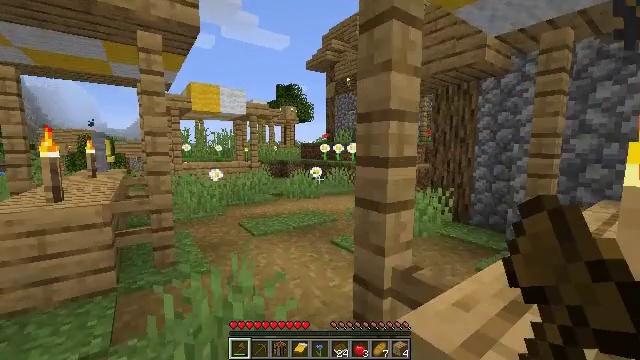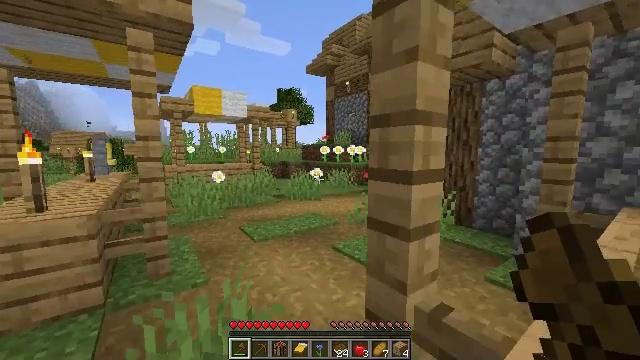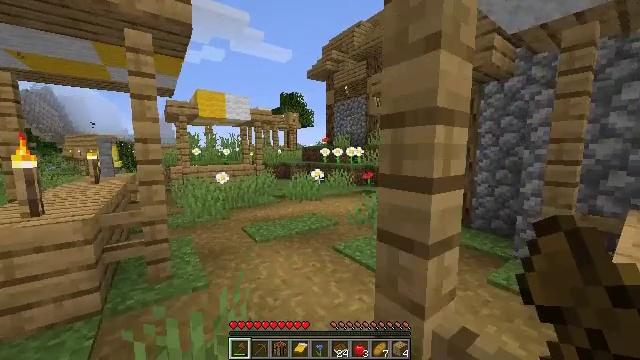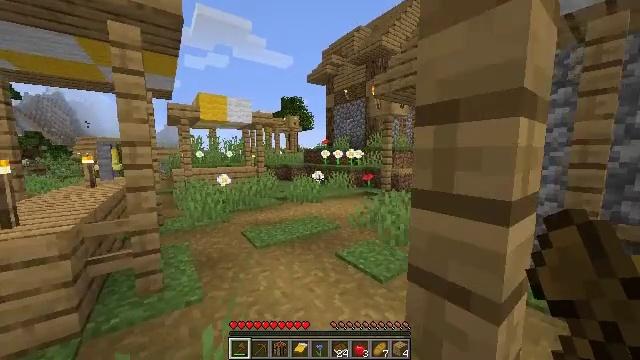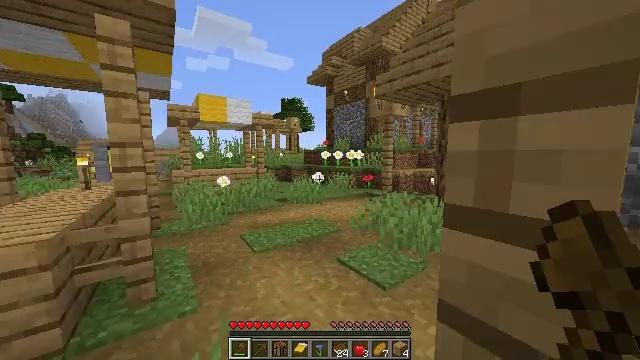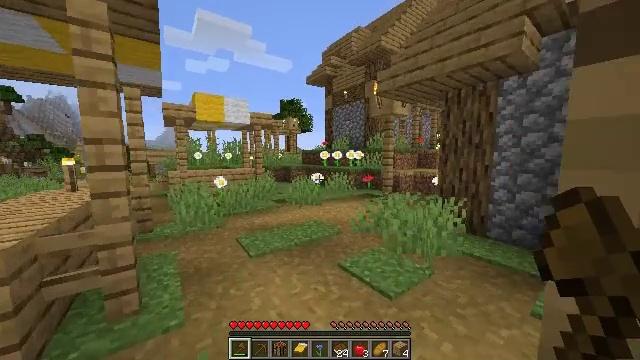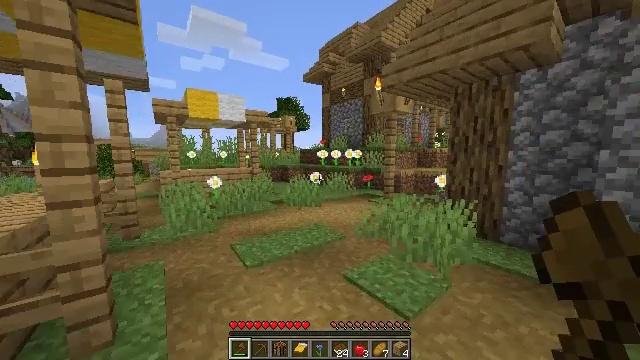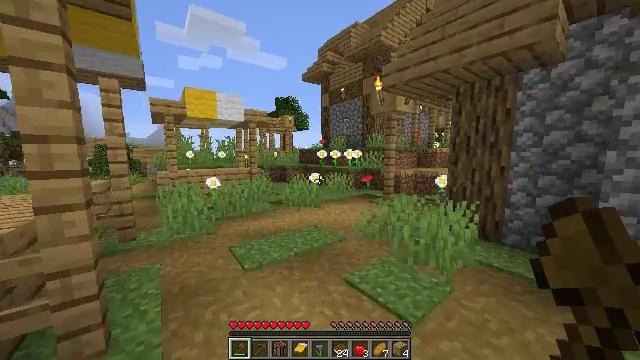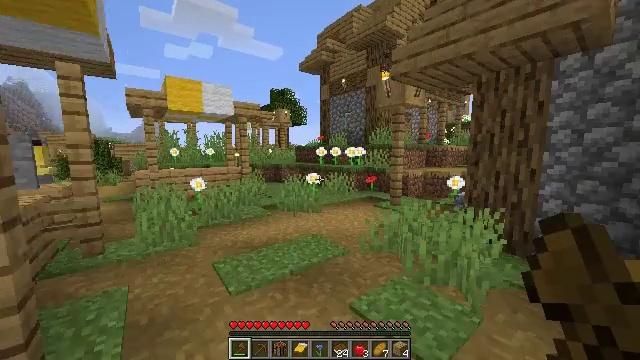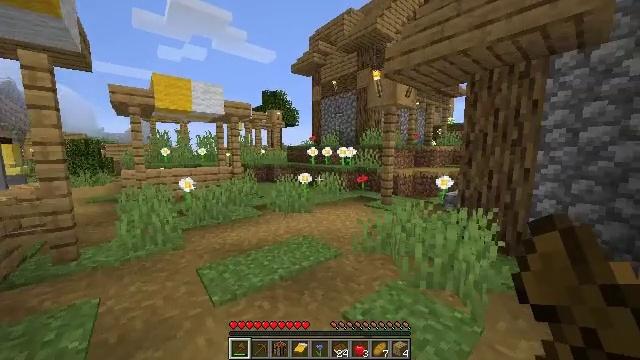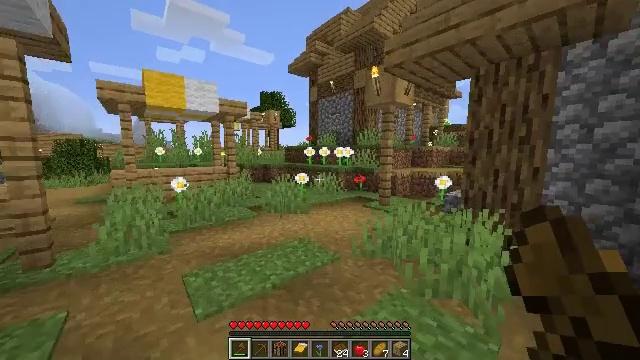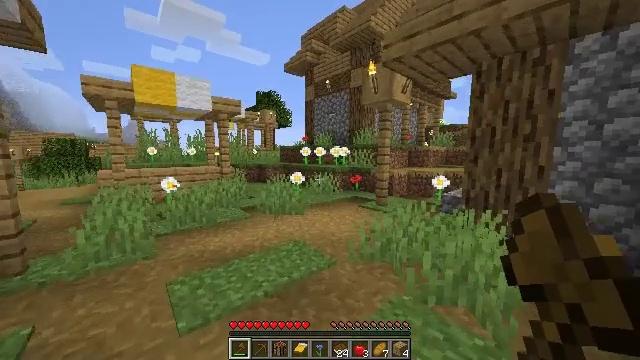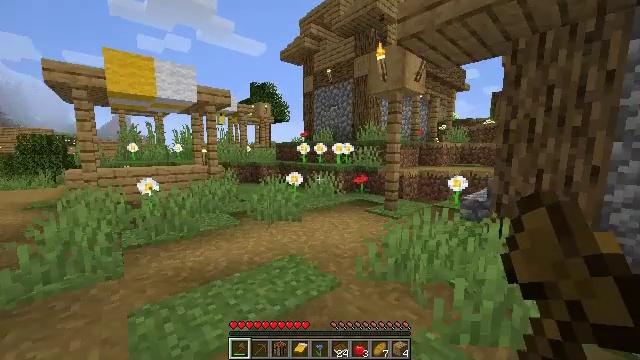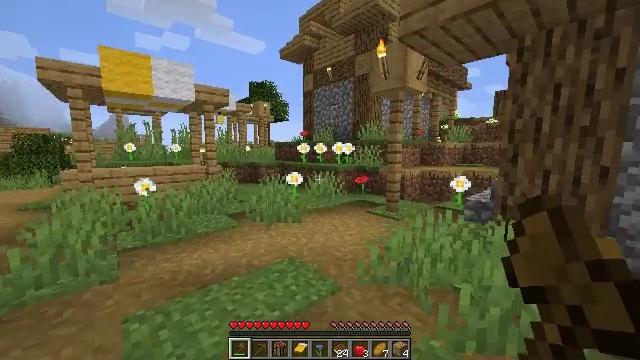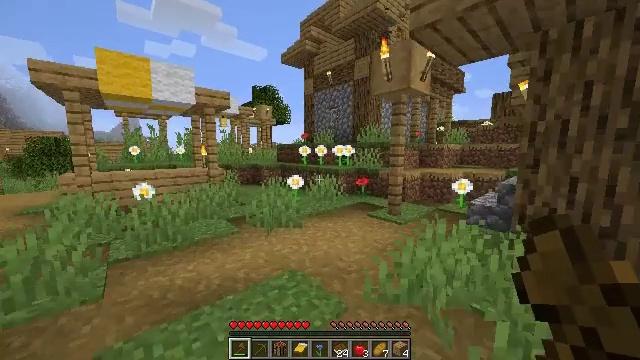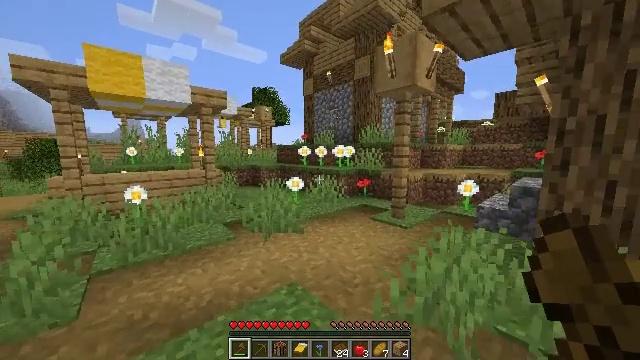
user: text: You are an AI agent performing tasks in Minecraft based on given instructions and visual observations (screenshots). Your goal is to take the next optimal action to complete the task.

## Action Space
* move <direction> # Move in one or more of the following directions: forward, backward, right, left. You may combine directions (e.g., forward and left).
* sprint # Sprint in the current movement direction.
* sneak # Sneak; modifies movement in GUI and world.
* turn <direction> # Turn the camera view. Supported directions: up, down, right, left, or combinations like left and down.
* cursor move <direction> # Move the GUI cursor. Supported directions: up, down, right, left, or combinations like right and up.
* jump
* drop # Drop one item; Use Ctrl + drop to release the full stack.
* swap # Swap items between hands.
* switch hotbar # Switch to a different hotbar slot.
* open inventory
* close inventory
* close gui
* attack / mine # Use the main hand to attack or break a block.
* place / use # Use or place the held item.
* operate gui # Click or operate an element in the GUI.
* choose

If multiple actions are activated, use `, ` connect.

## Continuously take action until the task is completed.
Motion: motion action
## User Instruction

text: Harvest hay blocks from the village.
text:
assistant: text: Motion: move forward, sprint
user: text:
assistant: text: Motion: move forward, sprint
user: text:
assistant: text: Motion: move forward, sprint
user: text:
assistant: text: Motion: move forward, sprint
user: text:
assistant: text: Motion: move forward, sprint
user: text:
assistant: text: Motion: move forward, sprint, turn right
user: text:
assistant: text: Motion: move forward, sprint
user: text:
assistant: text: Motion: move forward, sprint
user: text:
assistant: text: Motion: move forward, turn right
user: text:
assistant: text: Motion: move forward
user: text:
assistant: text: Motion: move forward, turn right
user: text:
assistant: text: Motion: move forward
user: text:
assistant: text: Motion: move forward
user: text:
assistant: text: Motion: move forward
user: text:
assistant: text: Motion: move forward
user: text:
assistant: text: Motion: move forward
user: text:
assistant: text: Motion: move forward, turn right
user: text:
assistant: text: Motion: move forward
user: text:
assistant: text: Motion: move forward
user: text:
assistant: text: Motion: move forward, turn right
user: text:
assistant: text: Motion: move forward, turn right
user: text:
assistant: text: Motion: move forward, turn right
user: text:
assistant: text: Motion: move forward, turn right
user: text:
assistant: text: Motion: move forward, turn right
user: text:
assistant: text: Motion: move forward, turn right
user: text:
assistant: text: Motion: move forward, turn right
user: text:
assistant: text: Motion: move forward, turn right
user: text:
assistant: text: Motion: move forward
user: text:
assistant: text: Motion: move forward, turn right
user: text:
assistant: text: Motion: move forward